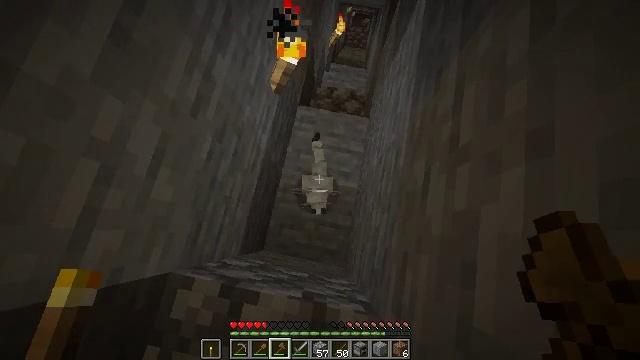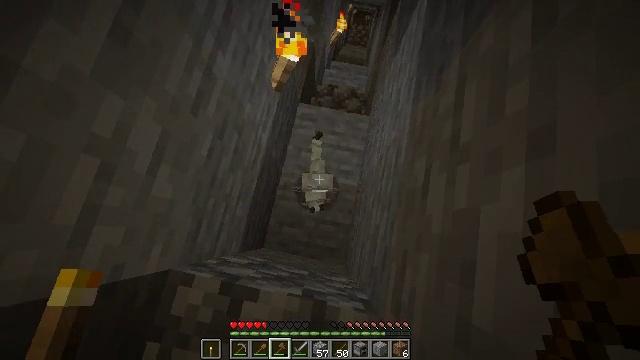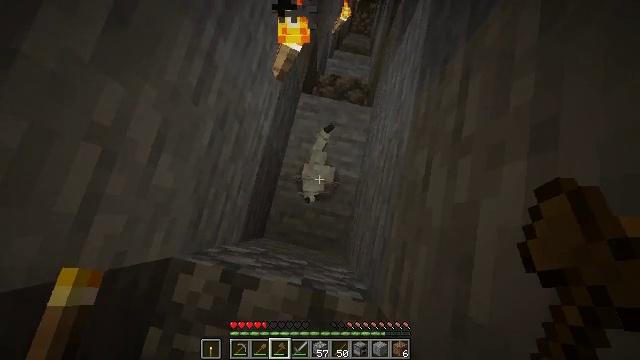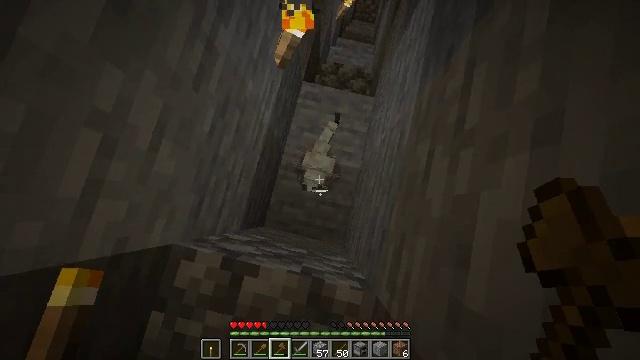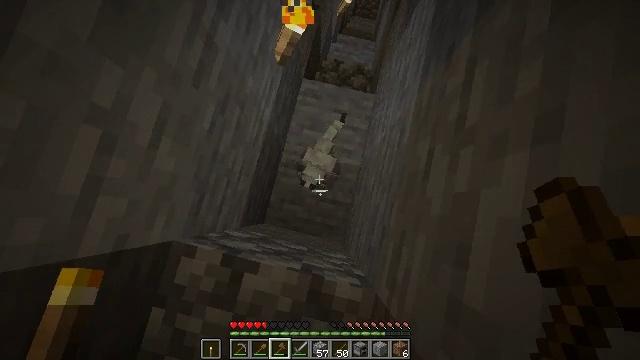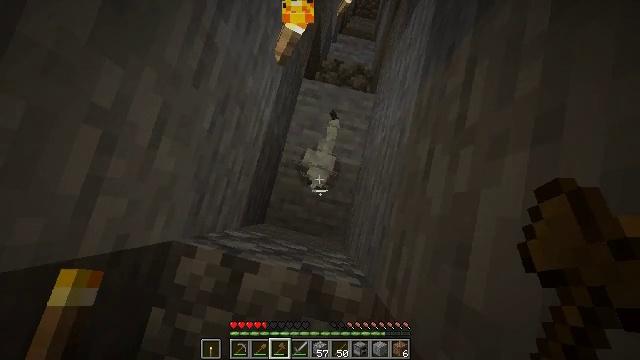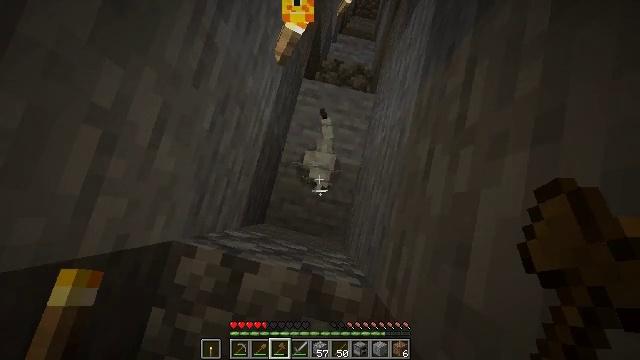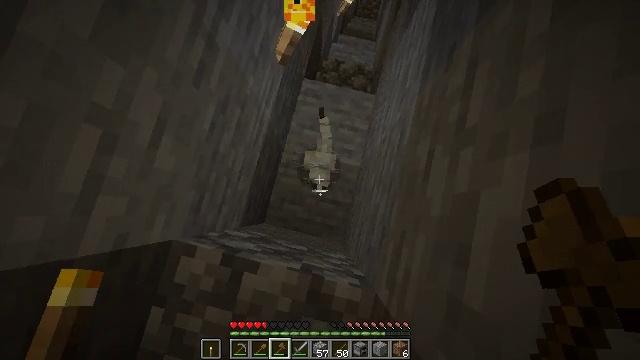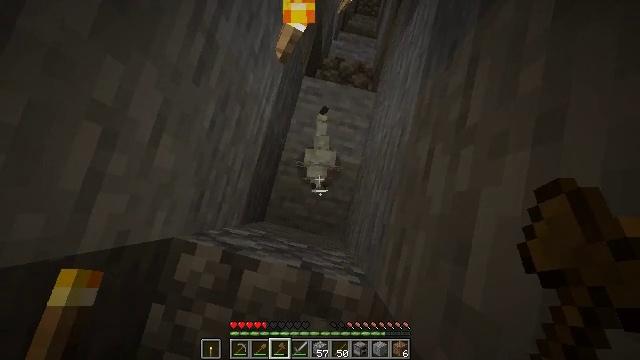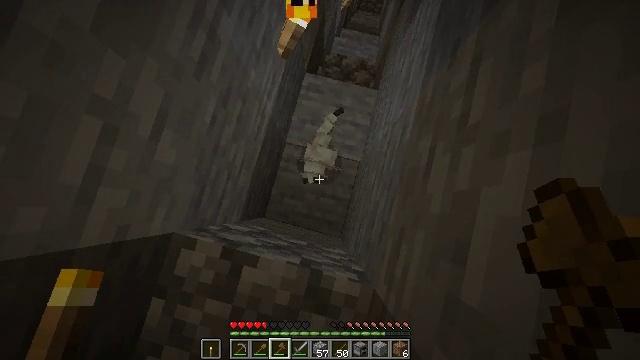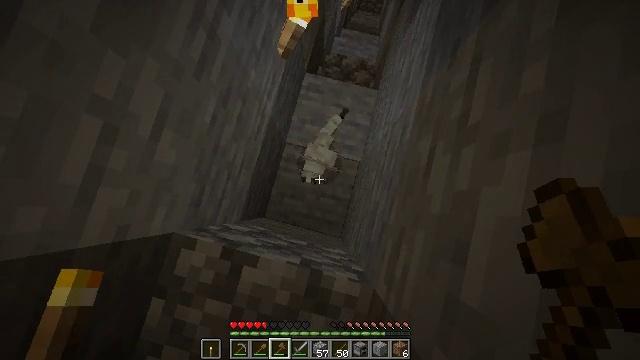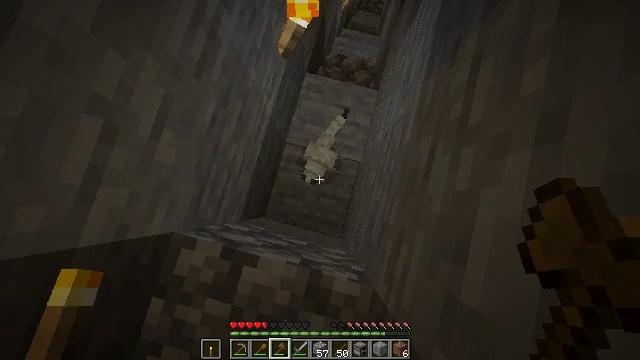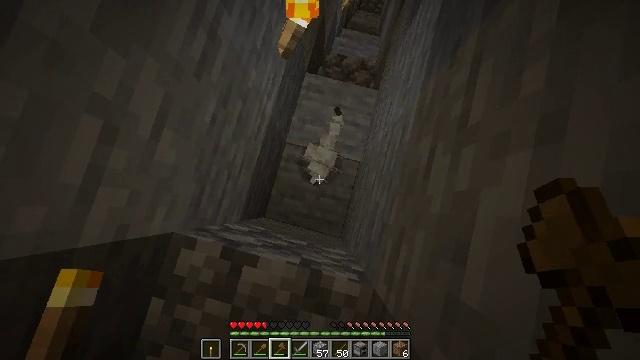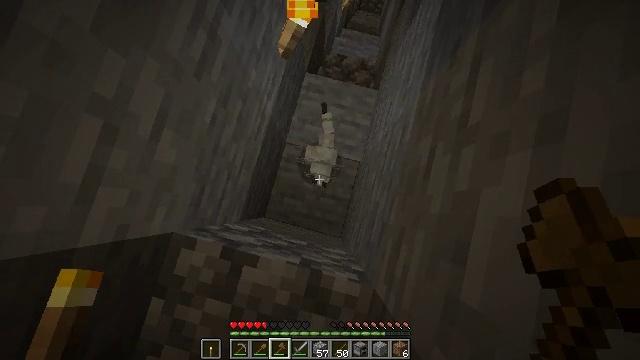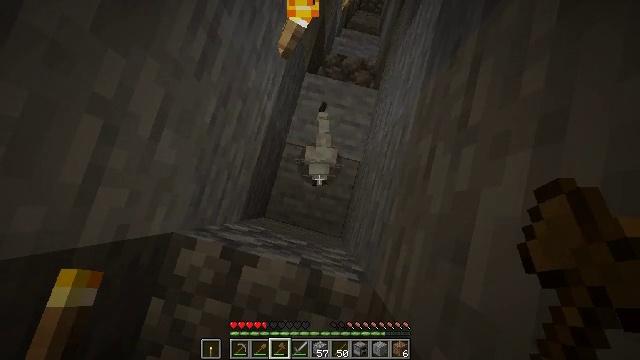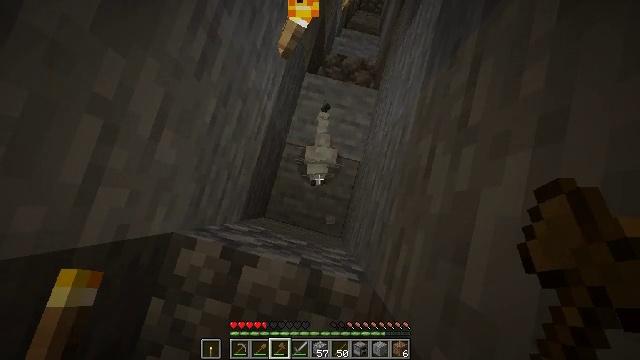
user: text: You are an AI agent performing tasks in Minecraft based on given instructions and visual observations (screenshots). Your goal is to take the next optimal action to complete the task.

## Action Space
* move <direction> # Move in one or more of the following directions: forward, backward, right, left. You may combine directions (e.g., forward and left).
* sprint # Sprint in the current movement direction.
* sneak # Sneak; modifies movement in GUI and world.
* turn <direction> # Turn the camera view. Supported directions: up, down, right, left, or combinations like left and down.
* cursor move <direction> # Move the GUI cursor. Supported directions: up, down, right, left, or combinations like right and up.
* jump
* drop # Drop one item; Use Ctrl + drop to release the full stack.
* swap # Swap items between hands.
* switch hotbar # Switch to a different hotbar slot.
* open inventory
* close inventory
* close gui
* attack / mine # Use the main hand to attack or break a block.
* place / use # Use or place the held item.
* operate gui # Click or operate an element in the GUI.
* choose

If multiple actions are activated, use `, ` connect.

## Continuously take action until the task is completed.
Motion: motion action
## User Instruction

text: Kill mobs.
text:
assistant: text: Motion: sneak
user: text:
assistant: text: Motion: sneak, turn down
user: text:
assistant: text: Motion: sneak, turn down
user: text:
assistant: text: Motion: sneak
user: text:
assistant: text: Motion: sneak
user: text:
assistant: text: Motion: sneak
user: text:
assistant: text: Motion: sneak
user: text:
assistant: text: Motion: sneak
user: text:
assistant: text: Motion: sneak
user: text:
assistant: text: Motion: sneak
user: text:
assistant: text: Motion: sneak
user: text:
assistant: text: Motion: sneak
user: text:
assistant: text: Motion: sneak
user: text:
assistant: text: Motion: sneak
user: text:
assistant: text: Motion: sneak, attack / mine
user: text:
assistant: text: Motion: sneak, attack / mine
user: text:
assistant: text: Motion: sneak, attack / mine
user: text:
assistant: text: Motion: sneak
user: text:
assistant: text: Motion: sneak
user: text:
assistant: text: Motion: sneak
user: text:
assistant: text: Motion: sneak
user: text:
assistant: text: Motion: sneak
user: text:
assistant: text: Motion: sneak
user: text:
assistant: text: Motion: sneak
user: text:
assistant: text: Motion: sneak
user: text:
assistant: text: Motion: sneak
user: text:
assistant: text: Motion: sneak
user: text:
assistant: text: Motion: sneak, turn up
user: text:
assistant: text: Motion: sneak, turn up
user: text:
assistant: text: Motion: sneak